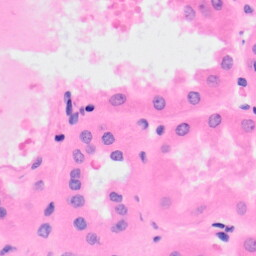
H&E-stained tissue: Kidney